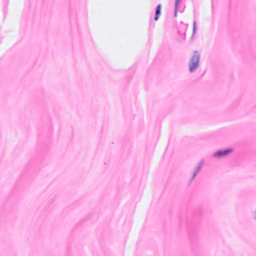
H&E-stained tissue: Breast